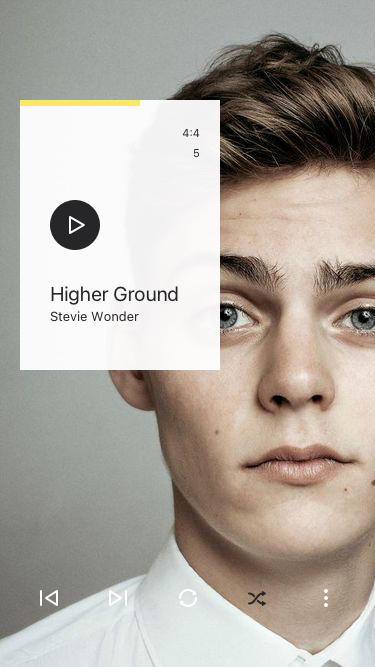
Text in this UI design:
4:45
Higher Ground
Stevie Wonder